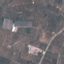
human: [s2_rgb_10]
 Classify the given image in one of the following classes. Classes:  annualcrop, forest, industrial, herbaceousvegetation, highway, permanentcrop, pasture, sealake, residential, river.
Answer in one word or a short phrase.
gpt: PermanentCrop